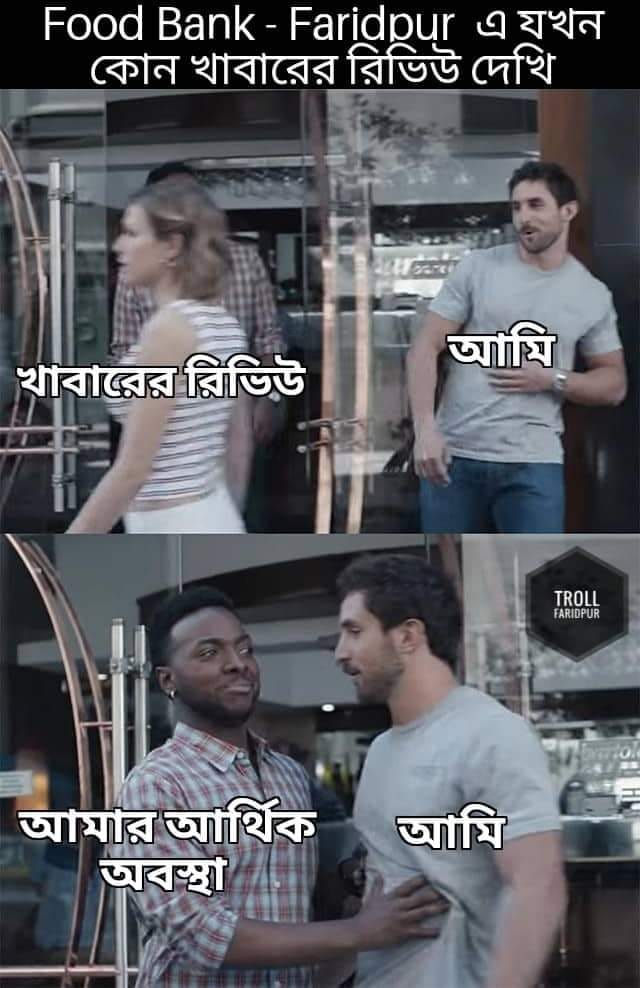
Caption: Food Bank - Faridpur এ যখন কোন খাবারের রিভিউ দেখি     খাবারের রিভিউ     আমি     আমার আর্থিক অবস্থা    আমি
Label: non-hate